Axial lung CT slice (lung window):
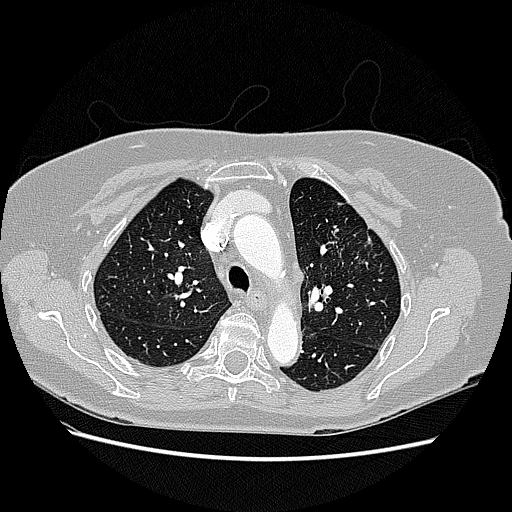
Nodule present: no